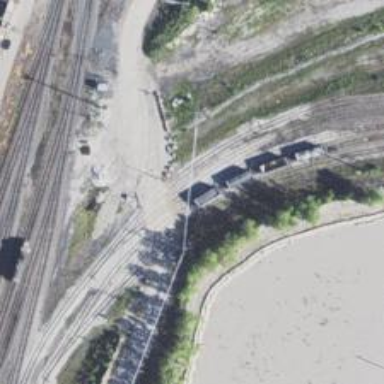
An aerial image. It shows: Railway level crossing.